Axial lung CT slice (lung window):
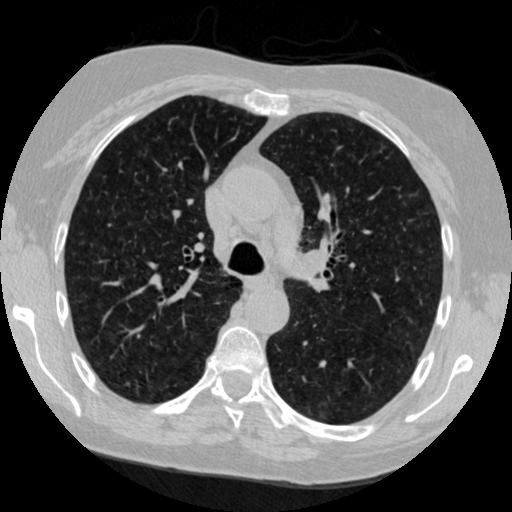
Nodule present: no